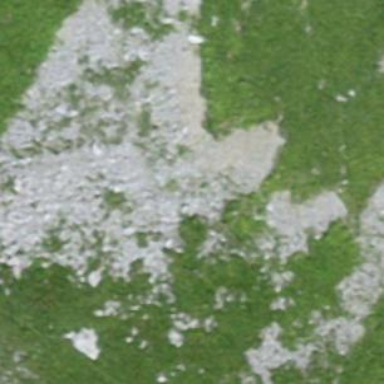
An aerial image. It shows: Natural scree.